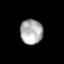
Tissue: lung
Cell type: Epithelial cells
Senescence score: 0.2401
Nuclear area (px): 552
Mean DAPI intensity: 173.034